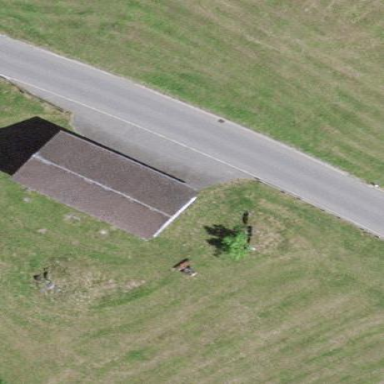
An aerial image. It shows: Stable building.